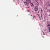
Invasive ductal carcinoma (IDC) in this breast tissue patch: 0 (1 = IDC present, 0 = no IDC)